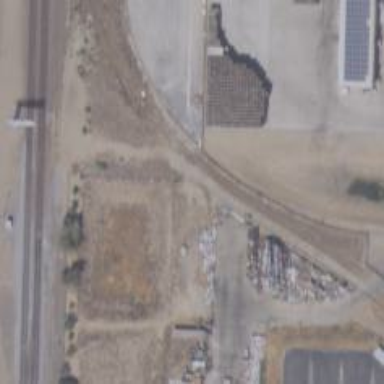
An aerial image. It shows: Rail spur service.